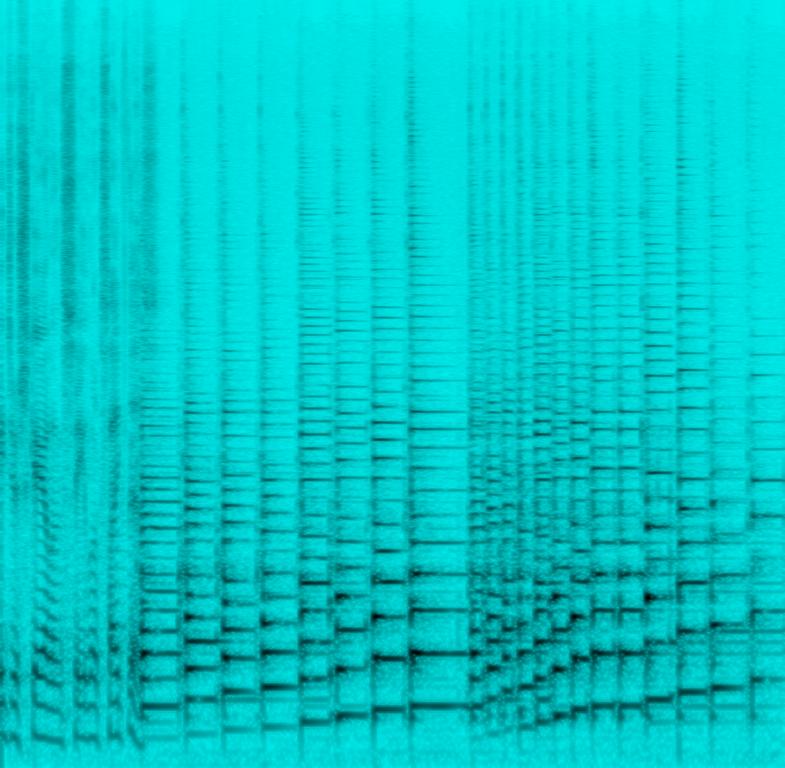
This music is an enthusiastic Irish tenor Banjo instrumental. The tempo is fast with a lively, upbeat, soothing, emphatic, twangy, sweet, rich, and engaging with traditional and folksy groove.